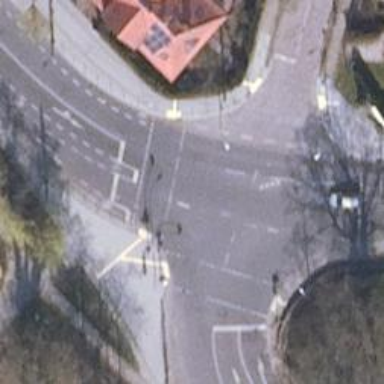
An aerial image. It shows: Crossing with traffic signals.